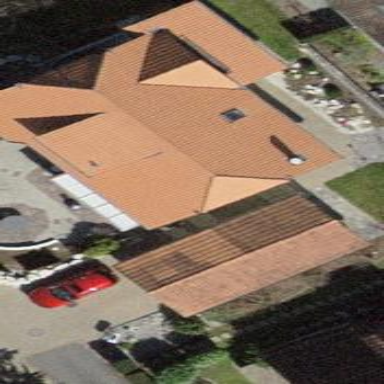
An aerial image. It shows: Building with tile roof.